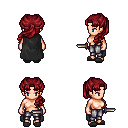
a pixel art fantasy rpg character, female body template, human, light skin, black cape, metal pants, brunette princess hairstyle, gray slippers, dagger, four views (front, back, left, right), 2x2 character sprite sheet, small pixel art, hard edges, no anti-aliasing